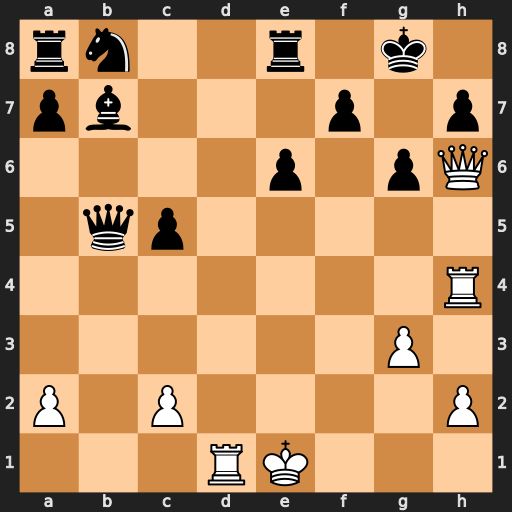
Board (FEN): rn2r1k1/pb3p1p/4p1pQ/1qp5/7R/6P1/P1P4P/3RK3
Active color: w
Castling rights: -
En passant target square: -
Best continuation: Qxh7+ Kf8 Qh6+ Ke7 Qg5+